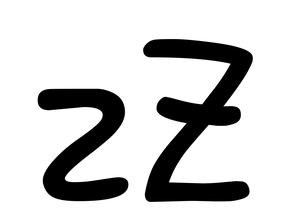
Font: PatrickHand-Regular